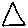
Label: triangle